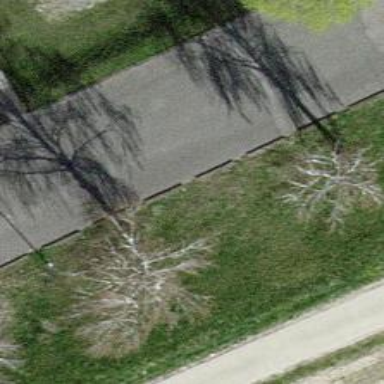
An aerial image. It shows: Beautiful tree in nature.